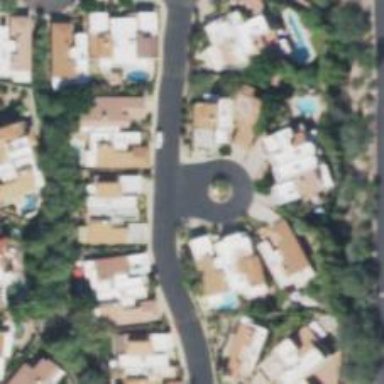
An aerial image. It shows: Residential road with asphalt surface.